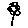
Label: flower